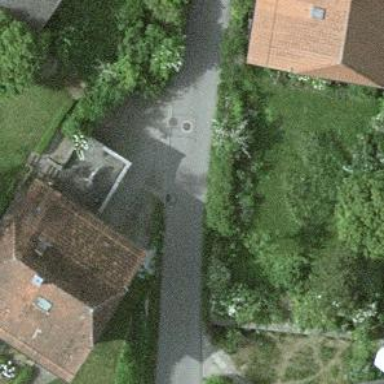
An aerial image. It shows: Residential building.